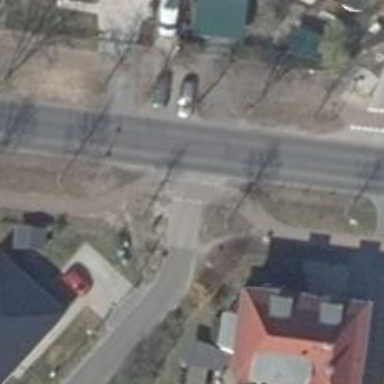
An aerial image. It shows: Uncontrolled road crossing.